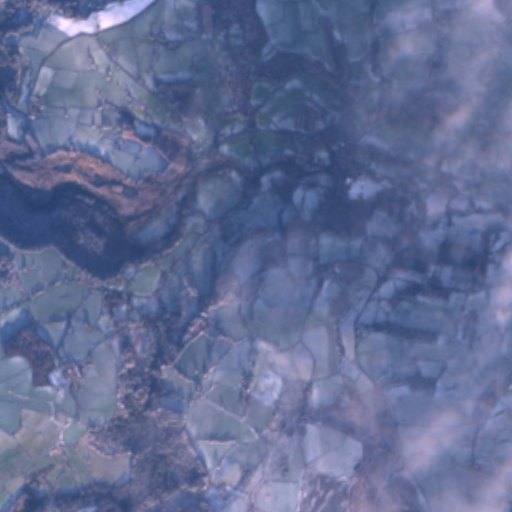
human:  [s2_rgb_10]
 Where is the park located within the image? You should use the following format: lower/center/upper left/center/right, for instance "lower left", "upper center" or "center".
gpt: The park is located in the upper right of the image.
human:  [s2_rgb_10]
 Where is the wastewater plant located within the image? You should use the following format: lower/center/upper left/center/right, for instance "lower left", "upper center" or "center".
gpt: The wastewater plant is located in the center right of the image.
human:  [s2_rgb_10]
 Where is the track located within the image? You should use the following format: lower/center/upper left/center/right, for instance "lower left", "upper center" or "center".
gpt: There is no track in the image.